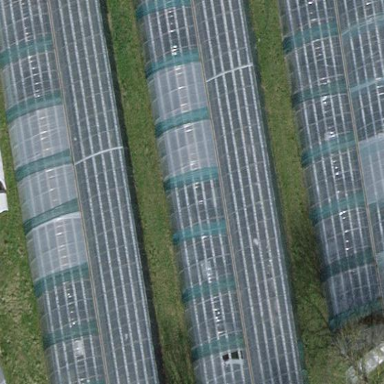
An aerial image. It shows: Greenhouse.